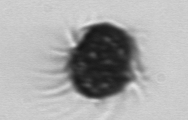
Label: Mesodinium